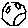
Label: moon